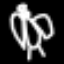
Label: angel